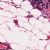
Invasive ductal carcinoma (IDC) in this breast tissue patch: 1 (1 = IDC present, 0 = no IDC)